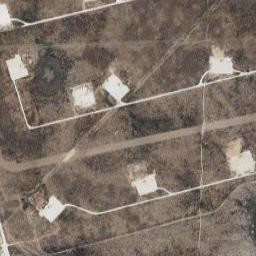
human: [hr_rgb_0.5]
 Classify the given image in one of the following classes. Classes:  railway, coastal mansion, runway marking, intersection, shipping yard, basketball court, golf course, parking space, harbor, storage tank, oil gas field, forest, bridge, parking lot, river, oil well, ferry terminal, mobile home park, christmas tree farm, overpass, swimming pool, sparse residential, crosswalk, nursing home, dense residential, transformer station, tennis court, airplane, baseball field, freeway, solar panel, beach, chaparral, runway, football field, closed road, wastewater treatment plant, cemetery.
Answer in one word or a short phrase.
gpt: oil gas field